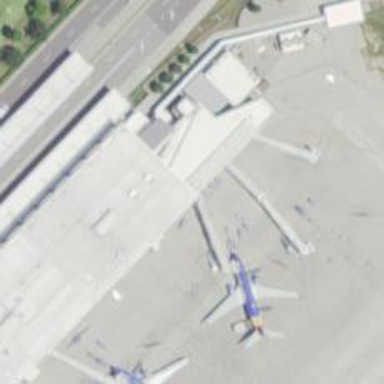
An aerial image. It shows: Airport gate.